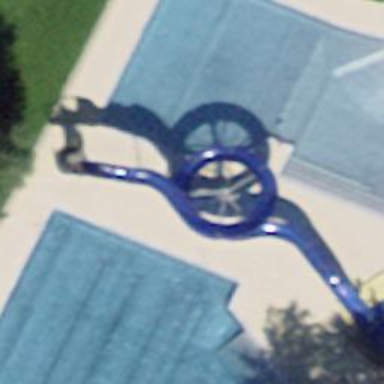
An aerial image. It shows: Water slide attraction.